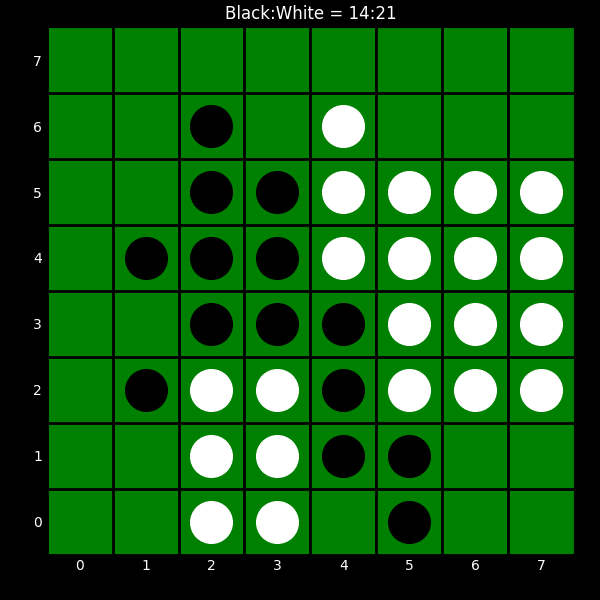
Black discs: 14
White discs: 21